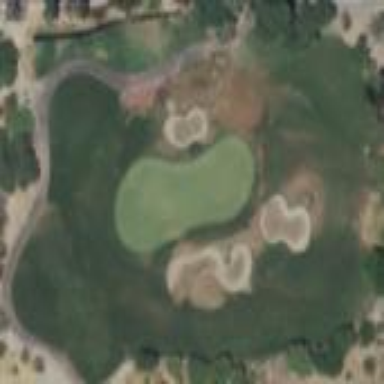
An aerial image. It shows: Rough area on grassy golf course.